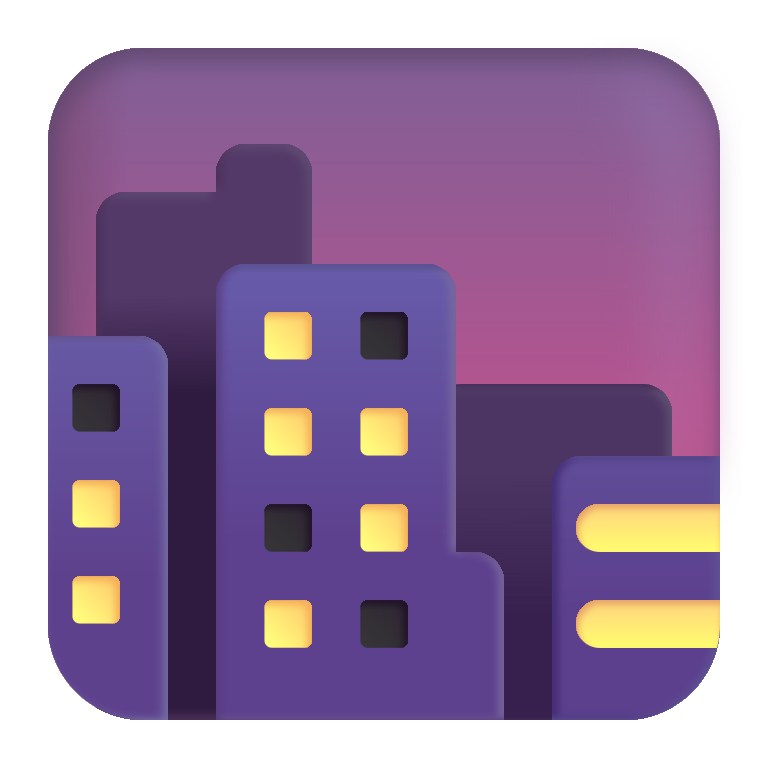
cityscape at dusk color